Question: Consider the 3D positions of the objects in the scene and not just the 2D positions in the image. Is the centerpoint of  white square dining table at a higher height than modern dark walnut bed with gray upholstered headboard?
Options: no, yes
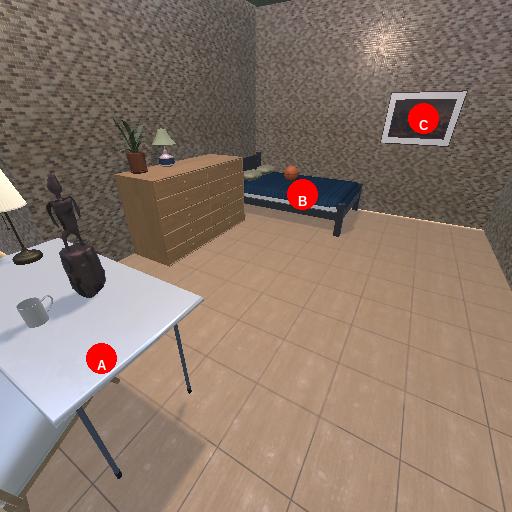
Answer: no